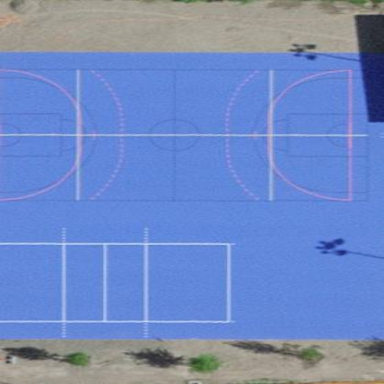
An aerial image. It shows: Basketball court on leisure land pitch.